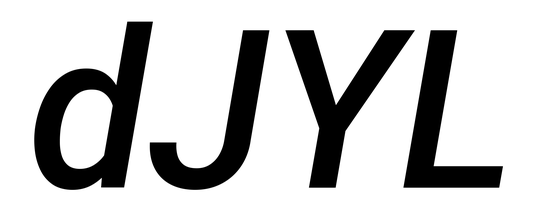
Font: Roboto-Italic_Medium_Italic